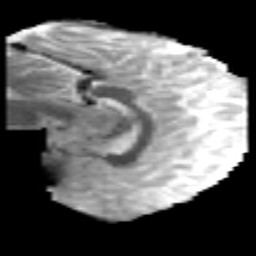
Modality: MD
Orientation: sagittal
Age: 21
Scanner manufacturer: philips
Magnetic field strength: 3 T
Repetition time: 8.584 s
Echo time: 0.1268 s